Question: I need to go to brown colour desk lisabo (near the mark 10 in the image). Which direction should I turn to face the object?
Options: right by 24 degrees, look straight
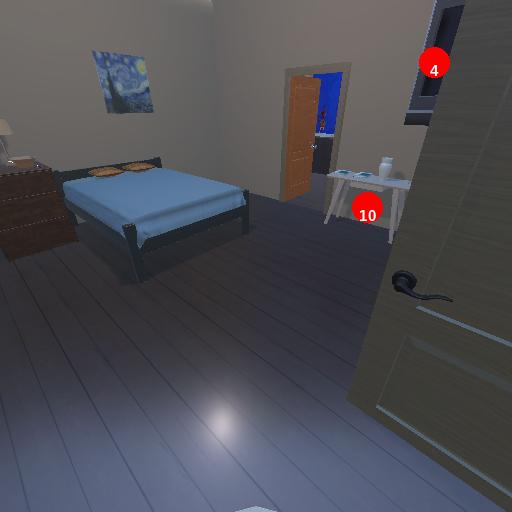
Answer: right by 24 degrees